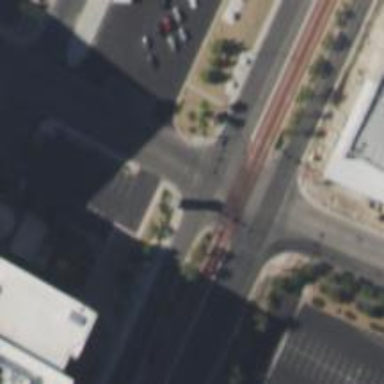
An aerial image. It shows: Solid stop line on the road.